Question: Picture of the question on the exam:

So the question wants us to store the difference between the next node and the previous node's memory location.
'''
struct sub_node{
float data;
int sub_value; //memory address of next node - previous node
};
'''
This is the structure I made for each node. This works fine for all node except for the final and starting node. I can compute the next nodes address by simply doing
'''
struct node * next = node_current->sub_value + node_prev; //node_prev is
//memory address of the previous node(pointer)
'''
And similarly when trying to traverse backwards.
'&NEXT_NODE - 0' gives me an error when storing that as an integer value. (see picture for description) and similarly, '0 - &SECOND_LAST_NODE' also gives me that error. I was wondering what would be the best approach to solving this. (Integer to pointer without cast)
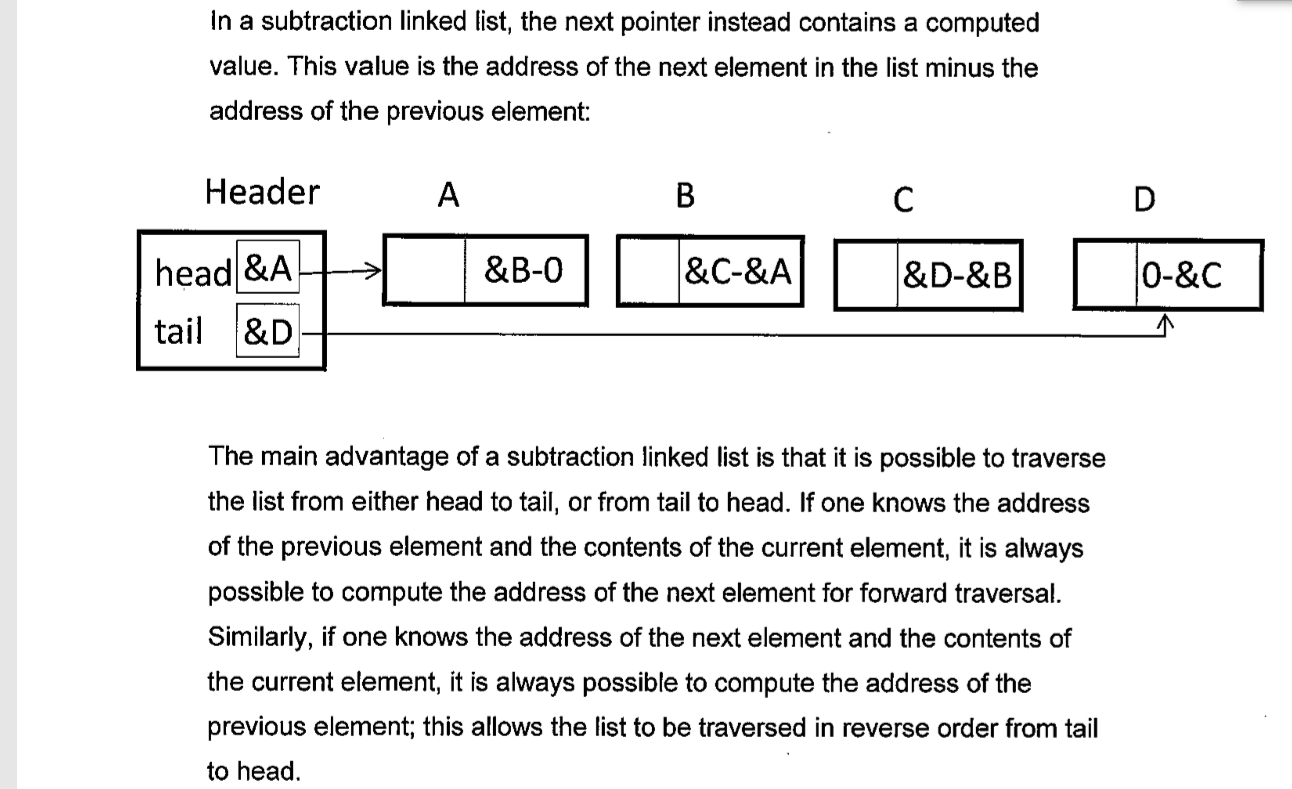
Answer: There are two problems with this code.
Firstly, 'sub_value' is an 'int', which is likely of insufficient range to store a difference between pointers. See <URL> for advice to fix that.
Secondly, pointer arithmetic is defined only for pointers that point within the same object in C. So we'll need our subtraction to work with integer types instead. For this, there's the 'uintptr_t' type:
'''
struct sub_node{
float data;
uintptr_t sub_value; // relative position of next node
};
'''
'''
uintptr_t next_as_int = node_current->sub_value + (uintptr_t)node_prev;
struct node *next = (struct node*)next_as_int;
'''
Your subtraction with 0 is then well-defined, as 0 is a perfectly reasonable 'uintptr_t' value.